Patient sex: F
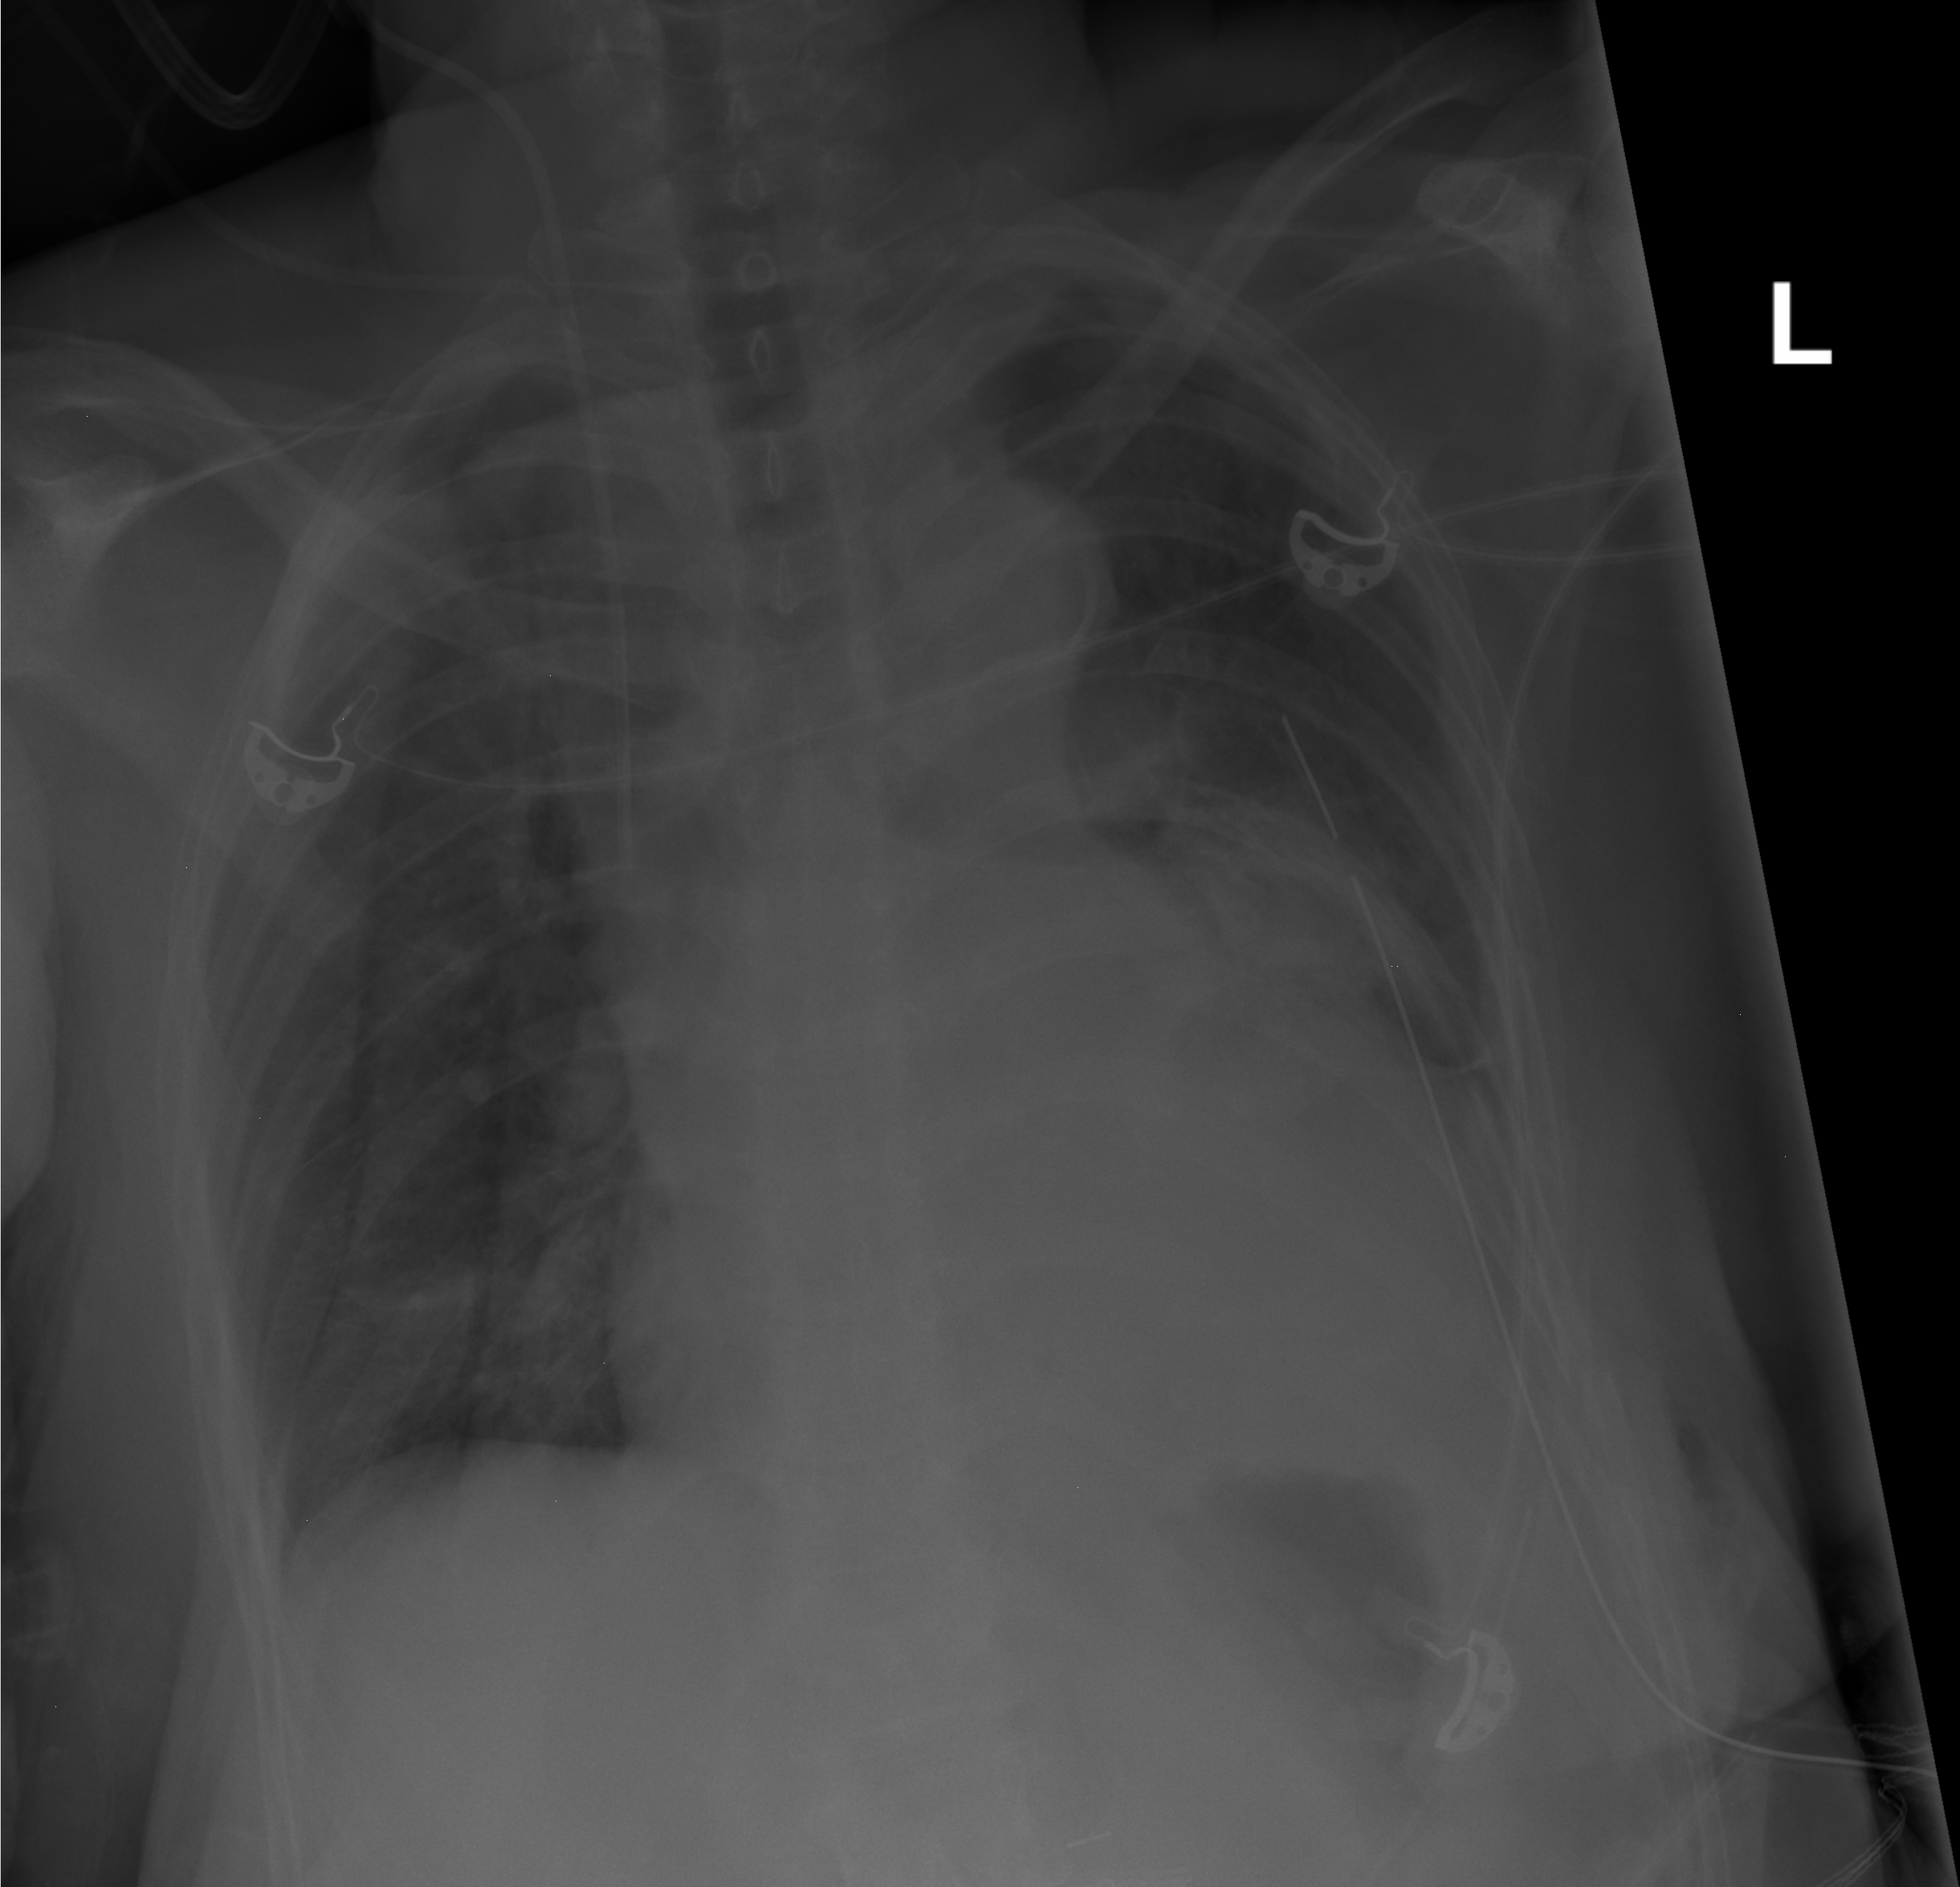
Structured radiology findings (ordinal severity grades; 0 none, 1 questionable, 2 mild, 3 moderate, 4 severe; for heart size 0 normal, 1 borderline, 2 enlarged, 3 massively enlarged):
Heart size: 2
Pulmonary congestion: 0
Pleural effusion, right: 0
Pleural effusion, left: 2
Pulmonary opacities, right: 0
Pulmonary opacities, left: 2
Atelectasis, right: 2
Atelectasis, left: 2